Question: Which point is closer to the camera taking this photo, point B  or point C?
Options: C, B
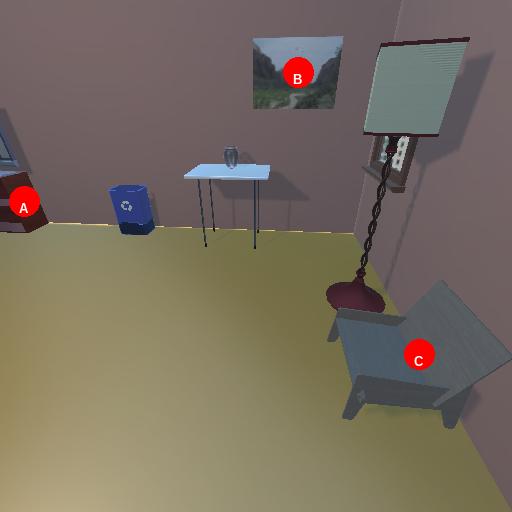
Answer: C